Question: using threading in tkinter
'''
import tkinter
import customtkinter
import webbrowser
import threading
from pytube import YouTube
customtkinter.set_appearance_mode("System") # Modes: "System" (standard), "Dark", "Light"
customtkinter.set_default_color_theme("blue") # Themes: "blue" (standard), "green", "dark-blue"
class App(customtkinter.CTk):
def __init__(self):
super().__init__()
# configure window
self.title("YouTube Downloader")
self.resizable(0, 0)
self.geometry(f"{820}x{460}")
# configure grid layout (4x4)
self.grid_columnconfigure(1, weight=1)
self.grid_columnconfigure((2, 3), weight=0)
self.grid_rowconfigure((0, 1, 2), weight=1)
# create sidebar frame with widgets
self.sidebar_frame = customtkinter.CTkFrame(self, width=140, corner_radius=0)
self.sidebar_frame.grid(row=0, column=0, rowspan=4, sticky="nsew")
self.sidebar_frame.grid_rowconfigure(4, weight=1)
self.logo_label = customtkinter.CTkLabel(self.sidebar_frame, text="YouTube Downloader", font=customtkinter.CTkFont(size=20, weight="bold"))
self.logo_label.grid(row=0, column=0, padx=20, pady=(20, 10))
self.sidebar_button_1 = customtkinter.CTkButton(self.sidebar_frame, command=self.sidebar_button_1_event, text="Github")
self.sidebar_button_1.grid(row=1, column=0, padx=20, pady=10)
self.sidebar_button_2 = customtkinter.CTkButton(self.sidebar_frame, command=self.sidebar_button_2_event, text="Instagram")
self.sidebar_button_2.grid(row=2, column=0, padx=20, pady=10)
self.appearance_mode_label = customtkinter.CTkLabel(self.sidebar_frame, text="Appearance Mode :", font=customtkinter.CTkFont(size=11, weight="bold"), anchor="w")
self.appearance_mode_label.grid(row=4, column=0, padx=10, pady=(50, 0))
self.appearance_mode_optionemenu = customtkinter.CTkOptionMenu(self.sidebar_frame, values=["Light", "Dark", "System"],
command=self.change_appearance_mode_event)
self.appearance_mode_optionemenu.grid(row=5, column=0, padx=10, pady=(5, 20))
# self.theme_mode_label = customtkinter.CTkLabel(self.sidebar_frame, text="Theme Mode :", font=customtkinter.CTkFont(size=11, weight="bold"), anchor="w")
# self.theme_mode_label.grid(row=6, column=0, padx=10, pady=(5, 0))
# self.theme_mode_optionemenu = customtkinter.CTkOptionMenu(self.sidebar_frame, values=["Coming soon..."],)
# # command=self.change_theme_mode_event)
# self.theme_mode_optionemenu.grid(row=7, column=0, padx=10, pady=(5, 20))
self.selected_resolution = "720p"
self.resolution = customtkinter.CTkLabel(self.sidebar_frame, text=" Resolution :", font=customtkinter.CTkFont(size=11, weight="bold"), anchor="w")
self.resolution.grid(row=6, column=0, padx=10, pady=(5, 0))
self.resolution_optionemenu = customtkinter.CTkOptionMenu(self.sidebar_frame, values=["144p", "240p", "360p", "480p", "720p", "1080p"],
command=self.change_resolution_event)
self.resolution_optionemenu.grid(row=7, column=0, padx=10, pady=(5, 20))
self.scaling_label = customtkinter.CTkLabel(self.sidebar_frame, text="UI Scaling :", font=customtkinter.CTkFont(size=11, weight="bold"), anchor="w")
self.scaling_label.grid(row=8, column=0, padx=10, pady=(5, 0))
self.scaling_optionemenu = customtkinter.CTkOptionMenu(self.sidebar_frame, values=["80%", "90%", "100%", "110%", "120%"],
command=self.change_scaling_event)
self.scaling_optionemenu.grid(row=9, column=0, padx=10, pady=(5, 20))
# set default values
self.appearance_mode_optionemenu.set("Dark")
self.scaling_optionemenu.set("100%")
self.resolution_optionemenu.set("720p")
# self.theme_mode_optionemenu.set("Coming soon...")
# The actual Downloader
self.text = customtkinter.CTkLabel(self, text="Paste youtube link :", font=customtkinter.CTkFont(size=15, weight="bold"))
self.text.grid(row=0, column=1, columnspan=2, padx=(0, 0), pady=(0, 180))
self.entry = customtkinter.CTkEntry(self, width=320, height=40)
self.entry.grid(row=0, column=1, columnspan=2, padx=(0, 0), pady=(0, 100))
self.url_var = tkinter.StringVar()
# Download button
self.download = customtkinter.CTkButton(self, text="Download", command=threading.Thread(target=self.download_event).start())
self.download.grid(row=0, column=1, columnspan=2, padx=(0, 0), pady=(0, 0))
# Download's completeion
self.finishLabel = customtkinter.CTkLabel(self, text="")
self.finishLabel.grid(row=0, column=1, columnspan=2, padx=(0, 0), pady=(75, 0))
# Progress percentage
self.pPercentage = customtkinter.CTkLabel(self, text="0%")
self.pPercentage.grid(row=0, column=1, columnspan=2, padx=(0, 0), pady=(130, 0))
# Progress bar
self.progressBar = customtkinter.CTkProgressBar(self, width=400)
self.progressBar.set(0)
self.progressBar.grid(row=0, column=1, columnspan=2, padx=(0, 0), pady=(160, 0))
# Footer
self.vex = customtkinter.CTkLabel(self, text="This project was developed by V E X", font=customtkinter.CTkFont(size=11, weight="bold"))
self.vex.grid(row=3, column=1, columnspan=2, padx=(10, 0), pady=(10, 10), sticky="nsew")
def change_appearance_mode_event(self, new_appearance_mode: str):
customtkinter.set_appearance_mode(new_appearance_mode)
# def change_theme_mode_event(self, new_theme_mode:str):
# customtkinter.set_default_color_theme(new_theme_mode)
def change_scaling_event(self, new_scaling: str):
new_scaling_float = int(new_scaling.replace("%", "")) / 100
customtkinter.set_widget_scaling(new_scaling_float)
def sidebar_button_1_event(self):
webbrowser.open('https://github.com/0vex')
def sidebar_button_2_event(self):
webbrowser.open('https://instagram.com/0hkd')
def change_resolution_event(self, event):
self.selected_resolution = event
def download_event(self):
try:
ytlink = self.entry.get()
ytObject = YouTube(ytlink)
ytObject.streams.filter(res=self.selected_resolution).first().download()
self.finishLabel.configure(text=ytObject.title, text_color="white")
self.finishLabel.configure(text="")
self.finishLabel.configure(text="Done downloading !", text_color="green", font=customtkinter.CTkFont(size=12, weight="bold"))
except Exception as error:
self.finishLabel.configure(text="Couldn't download !", text_color="red", font=customtkinter.CTkFont(size=12, weight="bold"))
print(error)
# Display percentage of compeletion
def on_progress_event(self, streams, chunk, bytes_remaining):
try:
total_size = streams.filesize
bytes_downloaded = total_size - bytes_remaining
percentage_of_compeletion = bytes_downloaded / total_size * 100
per = str(int(percentage_of_compeletion))
self.pPercentage.configure(text=per + '%')
self.pPercentage.update()
# Update progress bar ( Moving )
self.progressBar.set(float(percentage_of_compeletion) / 100)
except Exception as error:
print(error)
print(threading.active_count())
if __name__ == "__main__":
app = App()
app.mainloop()
'''
i tried to use tkinter for my yt downloader but now im facing this problem ( freezing ) i searched for the fix of it and found threading and tried it works fine when pressing button but can't even download any video when running it
error from pytube :
'''
regex_search: could not find match for (?:v=|\/)([0-9A-Za-z_-]{11}).*
'''

The actual thing happening here is, threading working on the button, then it somehow executes the code without even adding a URL and then the program stop working even if i tried to put a URL and download it. any ideas??
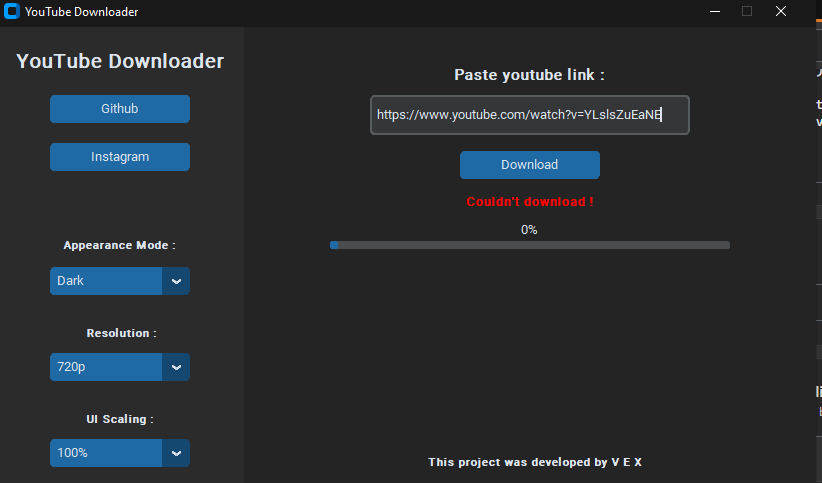
Answer: Your 'command' callback for the 'self.download' is being fired right away during the construction of your GUI.
You should wrap it in a 'lambda' so that it is only executed when the button is clicked.
'''
self.download = customtkinter.CTkButton(self, text="Download", command=lambda: threading.Thread(target=self.download_event).start())
'''